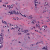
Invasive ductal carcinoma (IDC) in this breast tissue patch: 1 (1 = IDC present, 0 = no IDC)